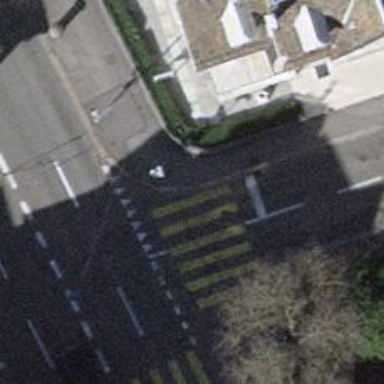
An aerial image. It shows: Kerb barrier.